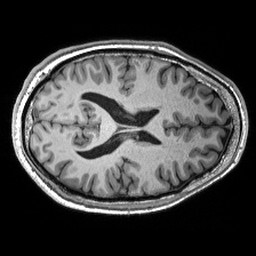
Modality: T1w
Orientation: axial
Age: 34
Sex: male
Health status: healthy
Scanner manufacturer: siemens
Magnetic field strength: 3 T
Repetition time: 2.53 s
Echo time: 0.00288 s